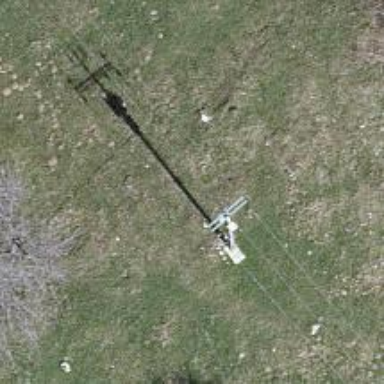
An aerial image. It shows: Main transformer on power pole. The pole is part of minor distribution substation.